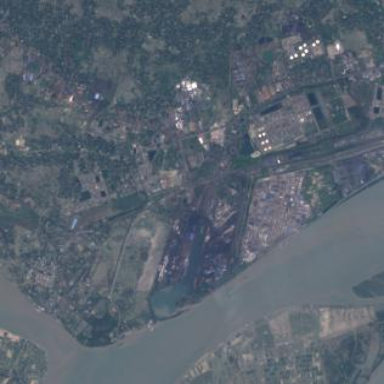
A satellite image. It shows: Industrial area designated for port activities.